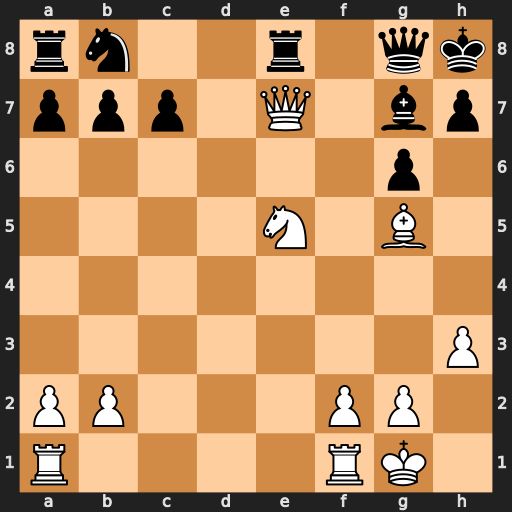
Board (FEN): rn2r1qk/ppp1Q1bp/6p1/4N1B1/8/7P/PP3PP1/R4RK1
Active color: w
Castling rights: -
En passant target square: -
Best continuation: Nf7+ Qxf7 Qxf7